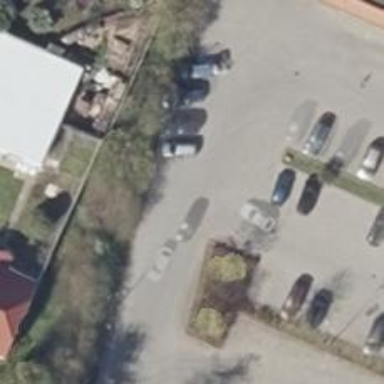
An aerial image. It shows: Parking aisle designated as service road.